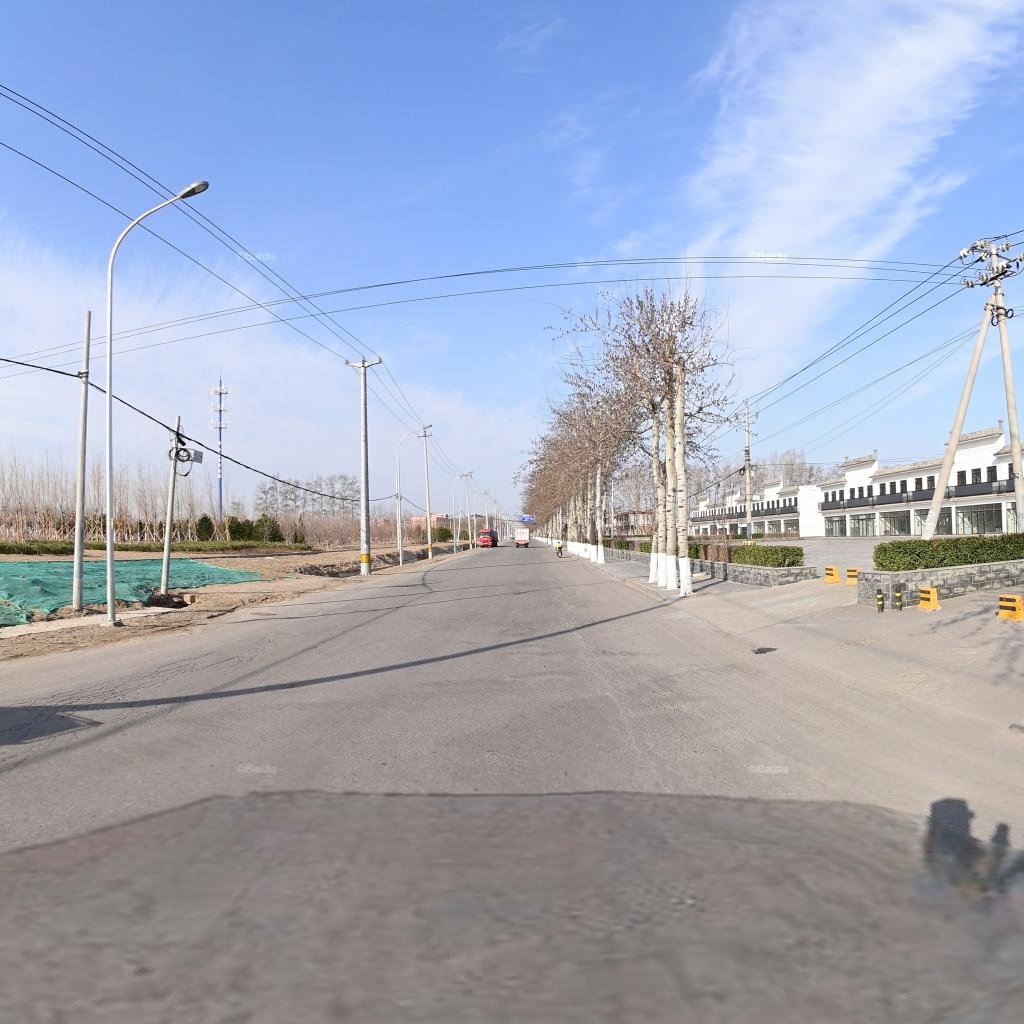
Region: Chaoyang
Road damage annotations: alligator crack